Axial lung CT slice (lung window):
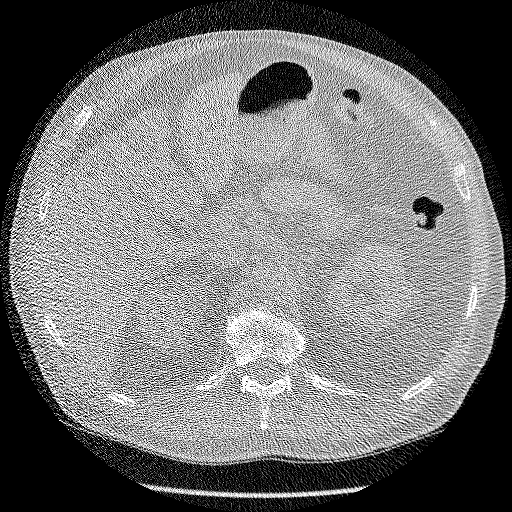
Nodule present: no